Field crop: maize
Growth stage: 2
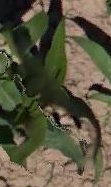
Species: maize